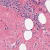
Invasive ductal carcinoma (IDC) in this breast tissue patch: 1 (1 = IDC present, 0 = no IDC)